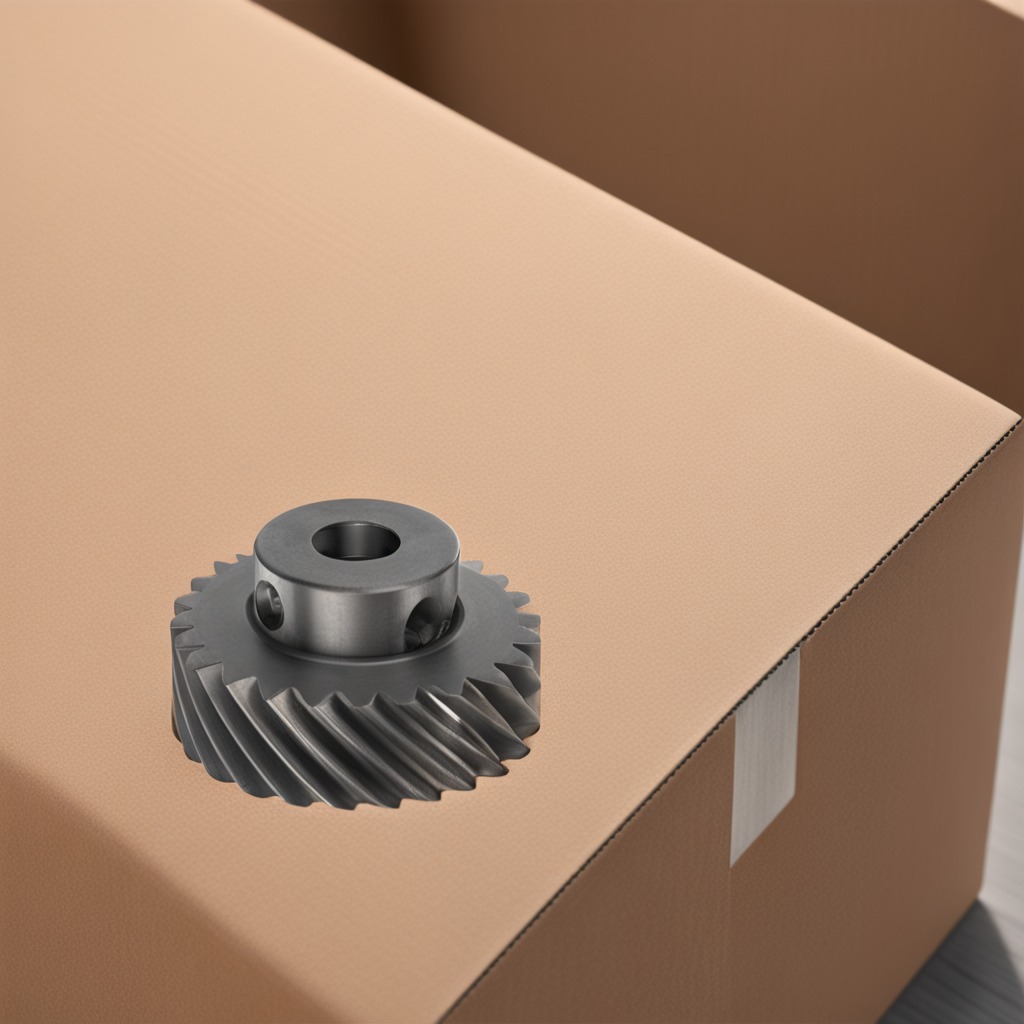
A steel gear with teeth is lying on the cardboard box surface in an outdoor workshop during daytime bright natural light soft shadows slightly creased but